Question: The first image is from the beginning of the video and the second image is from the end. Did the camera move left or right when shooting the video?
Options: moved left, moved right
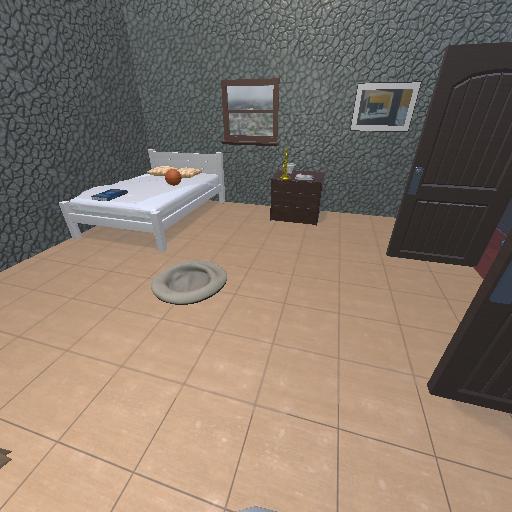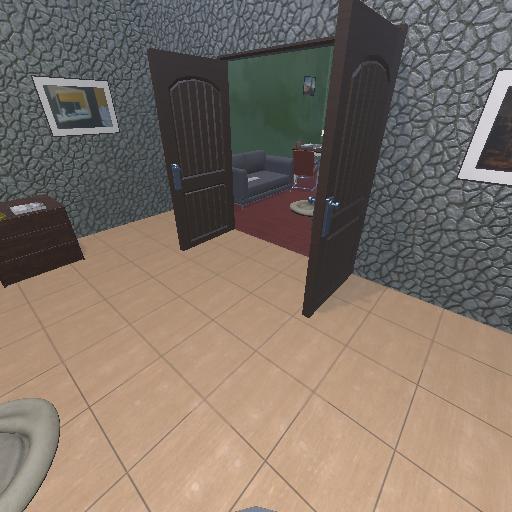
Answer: moved left